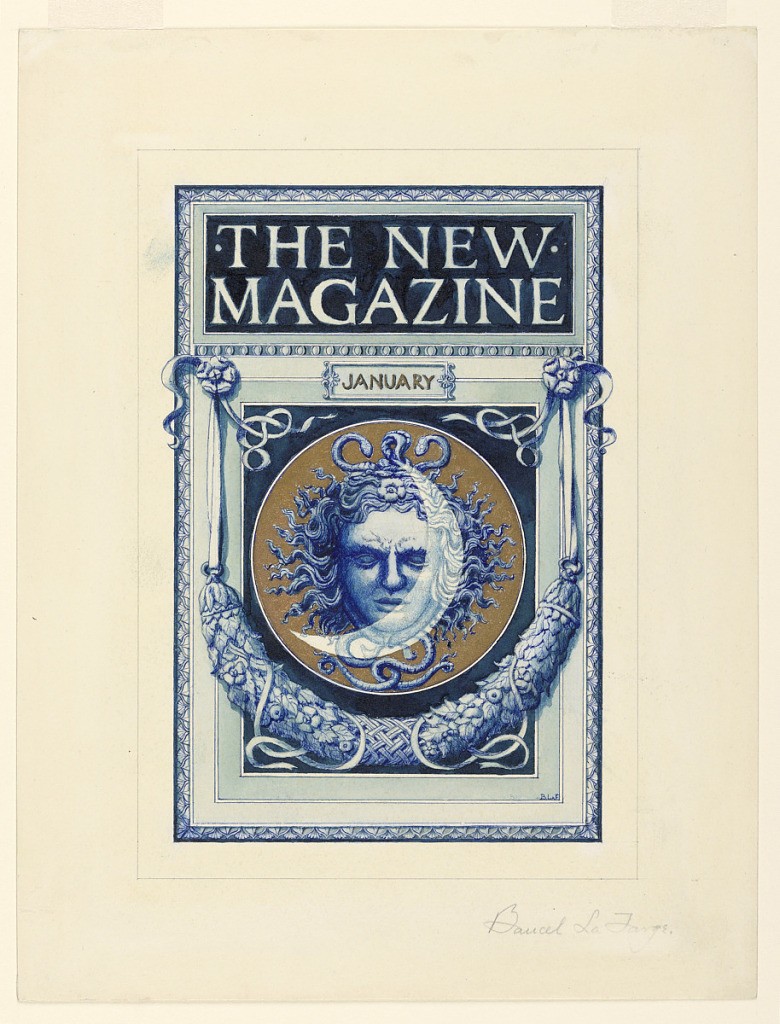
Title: New Magazine
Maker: Bancel La Farge, American, 1865–1938
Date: ca. 1911
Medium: Pen and blue ink, blue wash, gold paint over graphite on heavy ivory wove paper
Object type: Drawing
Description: A Medusa head against a crescent moon within a circle is the central motif, framed by a swag. Above, in a panel "THE NEW MAGAZINE / JANUARY"